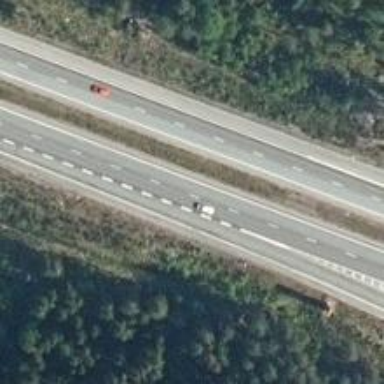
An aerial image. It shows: Motorway junction.